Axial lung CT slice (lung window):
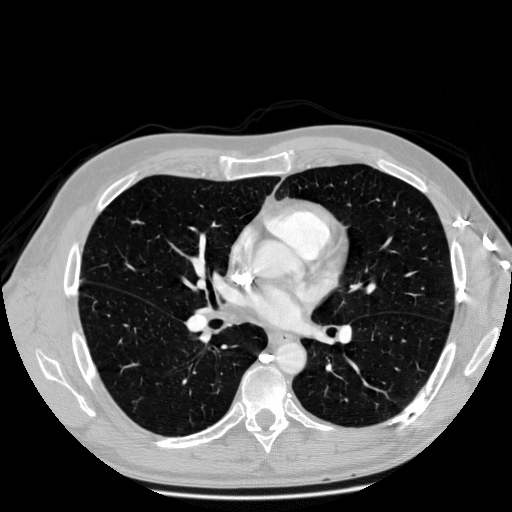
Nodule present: no